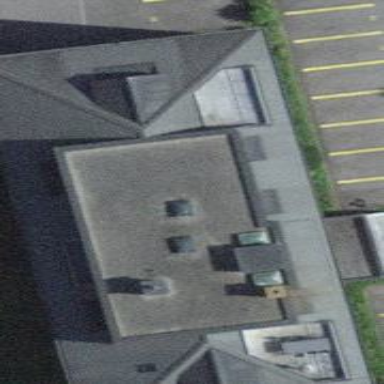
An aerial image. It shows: Office building.